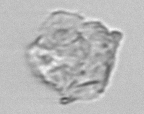
Label: detritus_transparent